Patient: sex F, age 55
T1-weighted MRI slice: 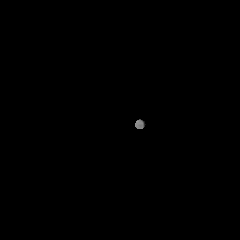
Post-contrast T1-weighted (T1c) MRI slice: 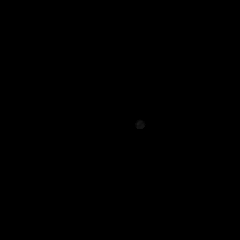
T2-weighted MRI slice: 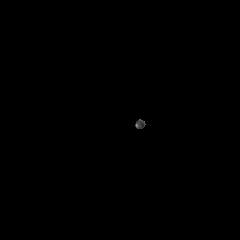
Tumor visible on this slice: no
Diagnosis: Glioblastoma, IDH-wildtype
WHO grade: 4